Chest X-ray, PA view. Patient: 55 years old, sex F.
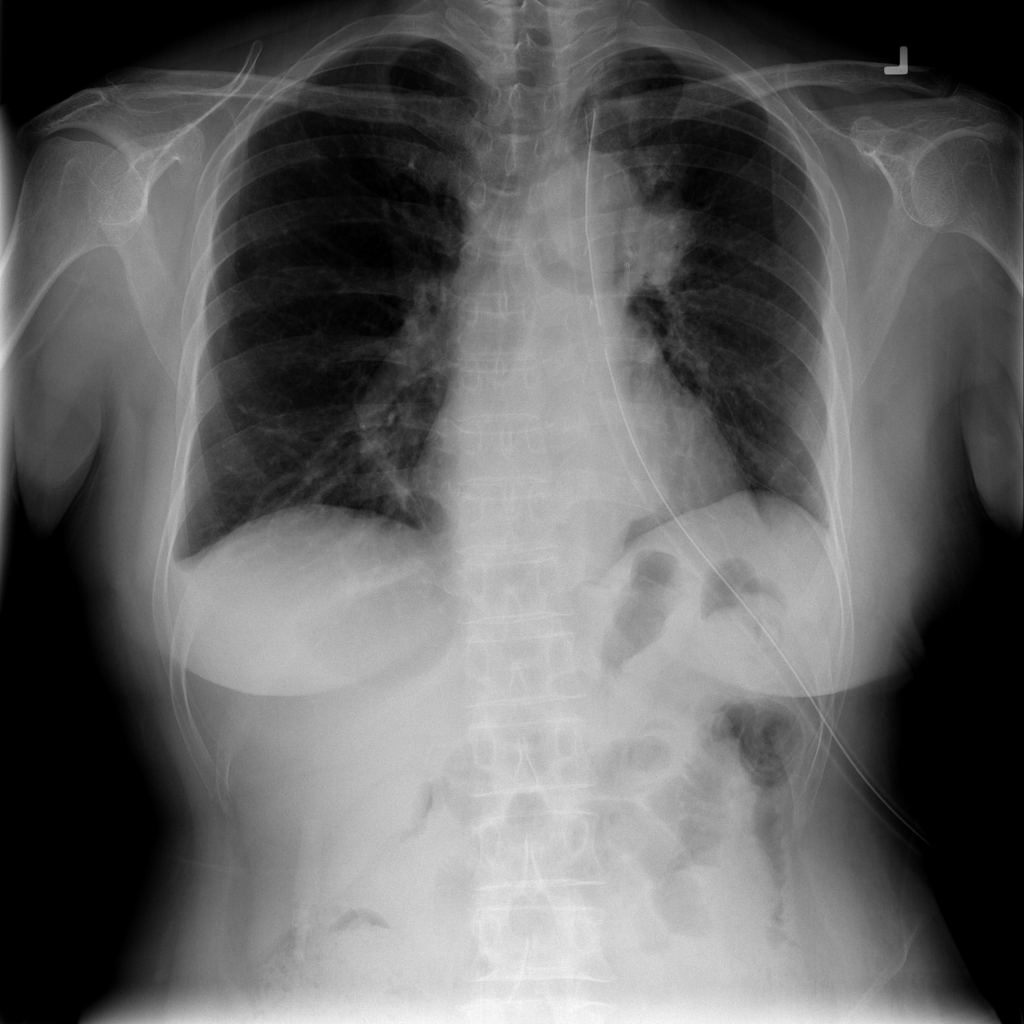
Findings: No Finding